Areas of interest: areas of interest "Sport and cultural"
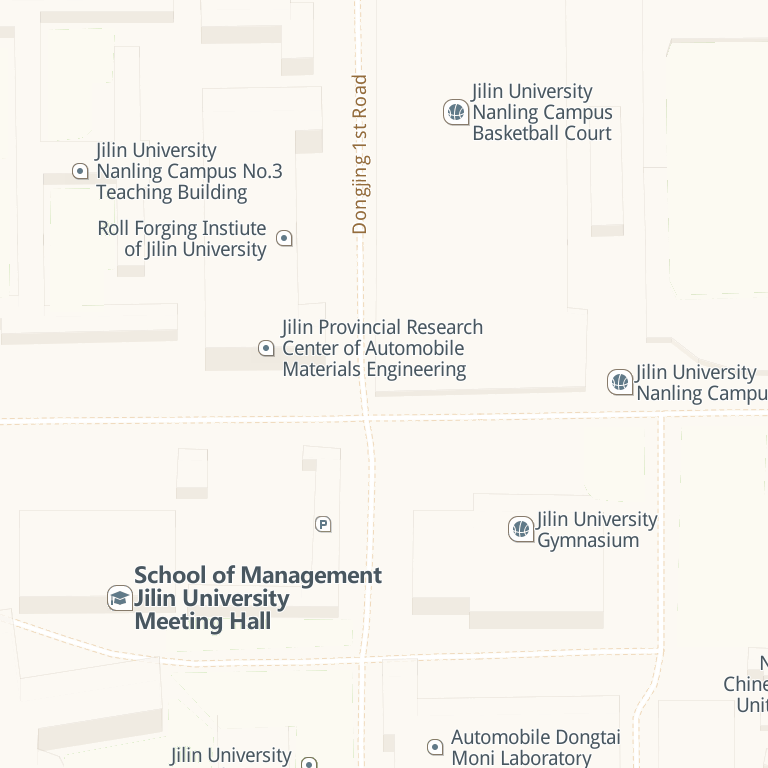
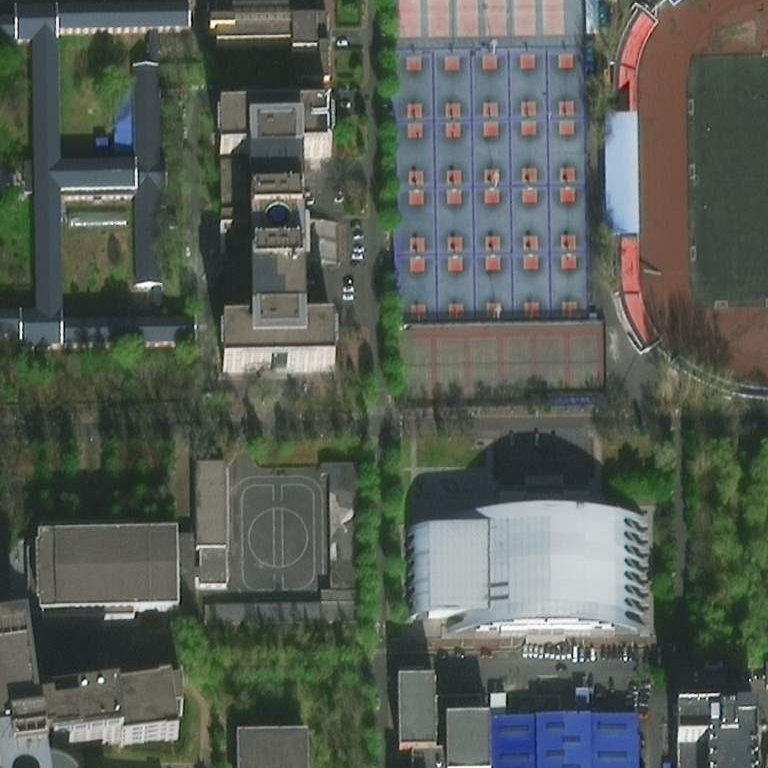